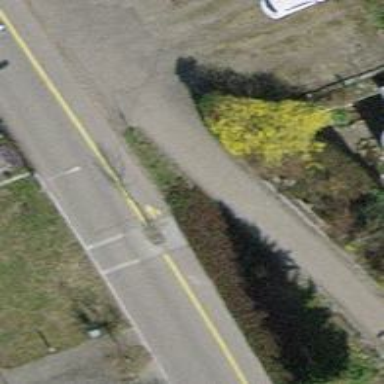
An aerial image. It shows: Bollard barrier.